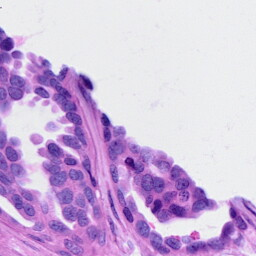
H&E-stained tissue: Ovarian